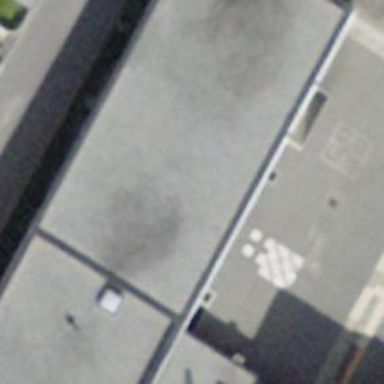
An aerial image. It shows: School building.